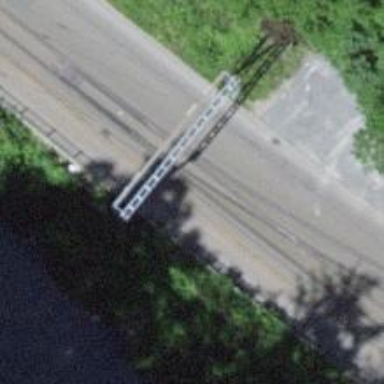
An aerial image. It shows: Railway signal.